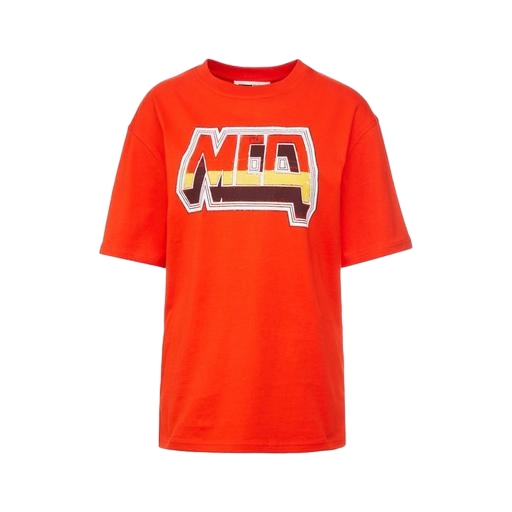
mid t-shirt, red graphic tee, multicolor orange bar front tee, white background